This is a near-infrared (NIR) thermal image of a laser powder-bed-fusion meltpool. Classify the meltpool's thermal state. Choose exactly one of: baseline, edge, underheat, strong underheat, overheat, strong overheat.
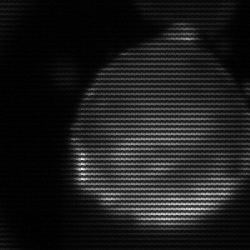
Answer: edge